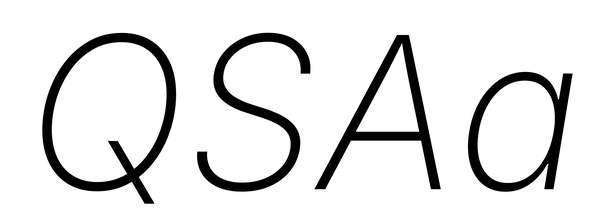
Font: Inter-Italic_ExtraLight_Italic